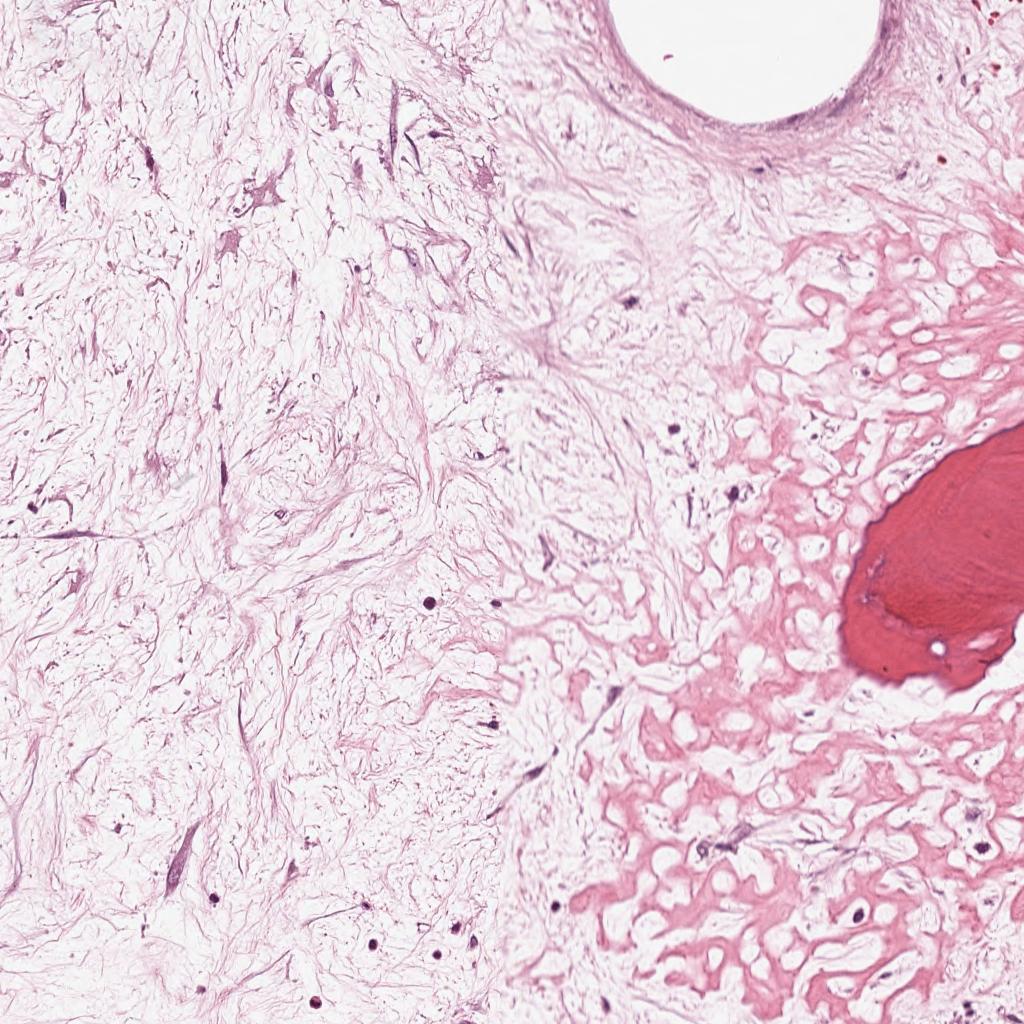
Label: Non-Viable-Tumor